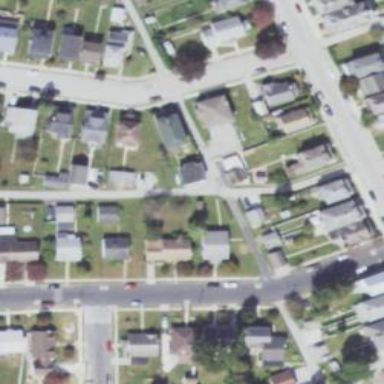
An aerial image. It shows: Alley classified as service road.